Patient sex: M
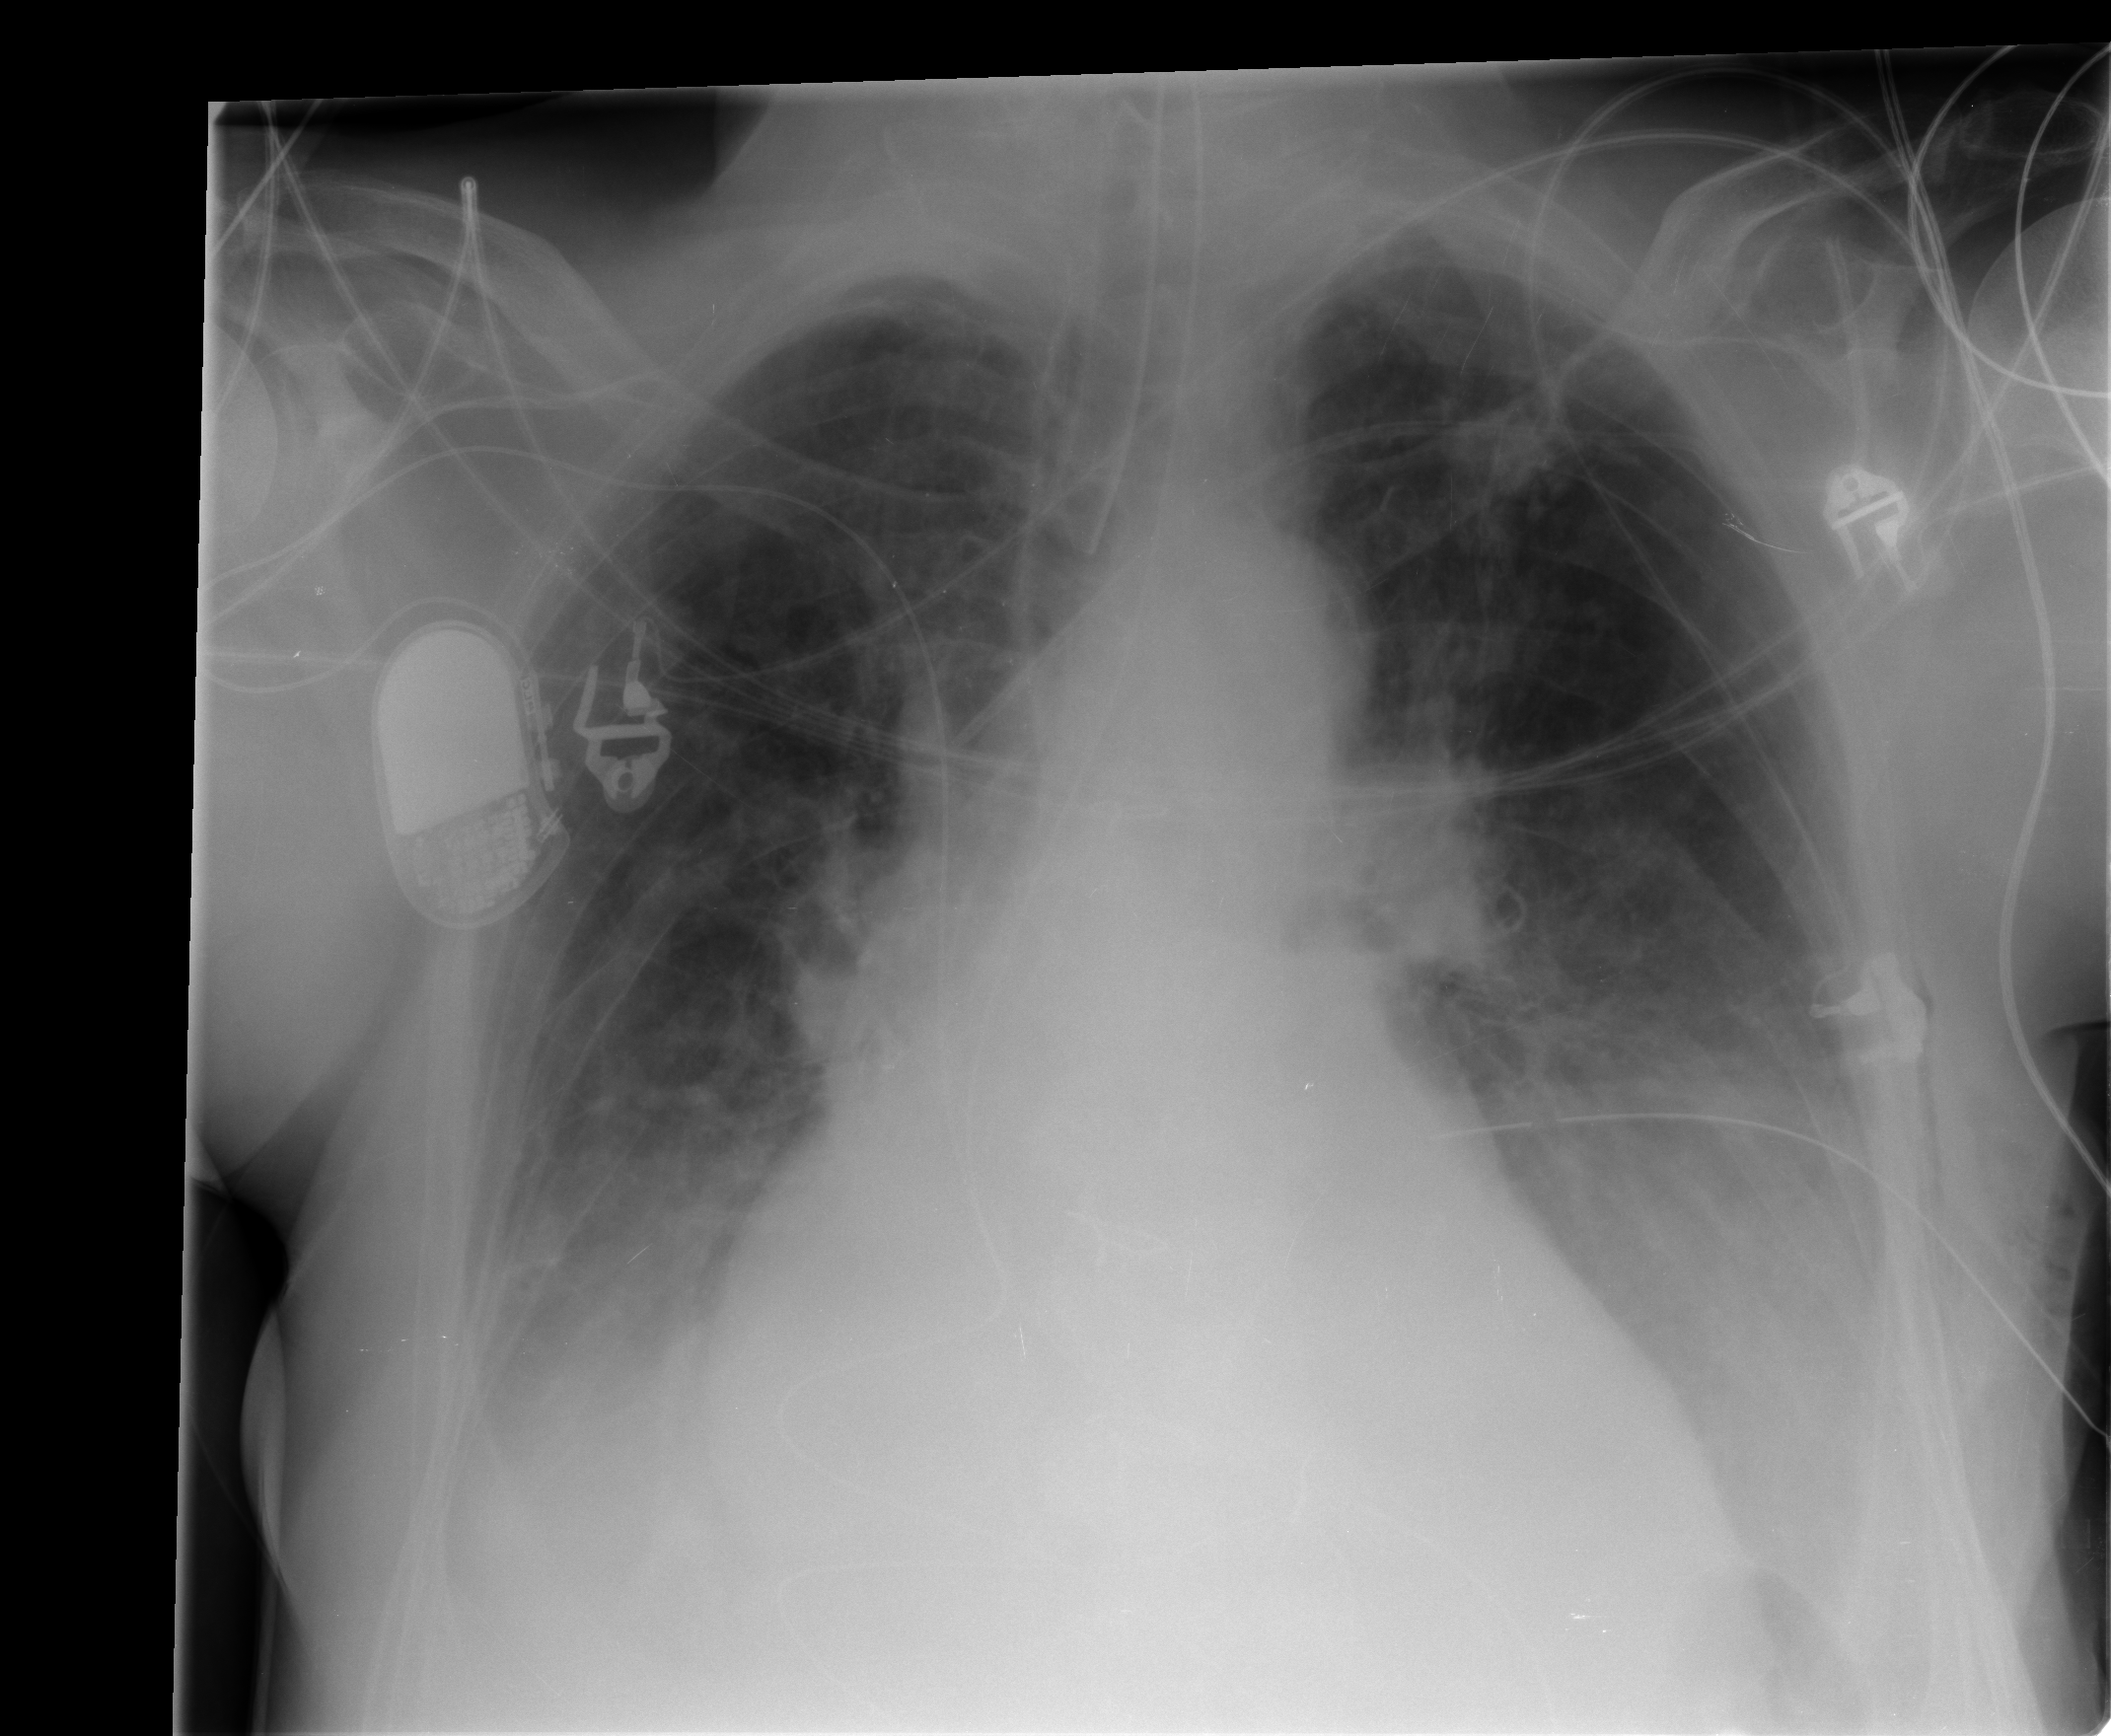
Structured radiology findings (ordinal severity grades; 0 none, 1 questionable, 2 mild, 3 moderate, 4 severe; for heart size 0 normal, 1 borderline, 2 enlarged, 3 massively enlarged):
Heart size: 2
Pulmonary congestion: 2
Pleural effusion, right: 2
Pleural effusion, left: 2
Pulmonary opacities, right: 1
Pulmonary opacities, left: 1
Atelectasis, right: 2
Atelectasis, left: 2